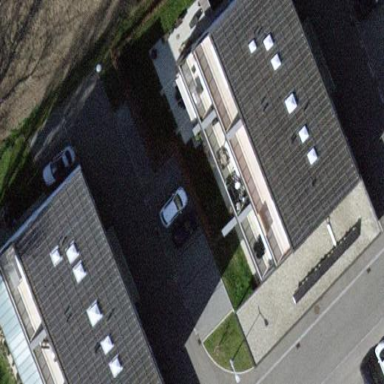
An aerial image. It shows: Skillion-roofed apartments building.